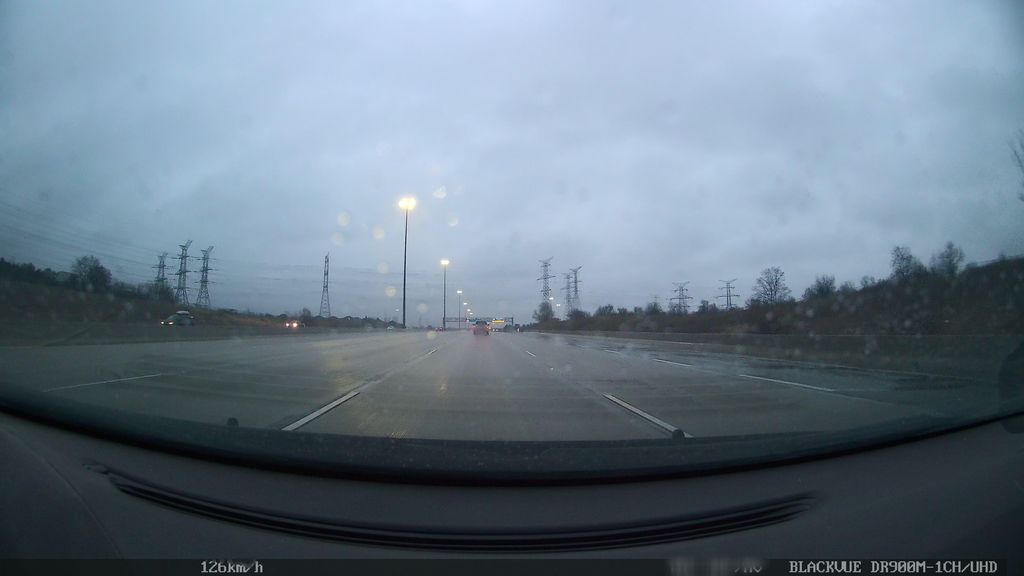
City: toronto